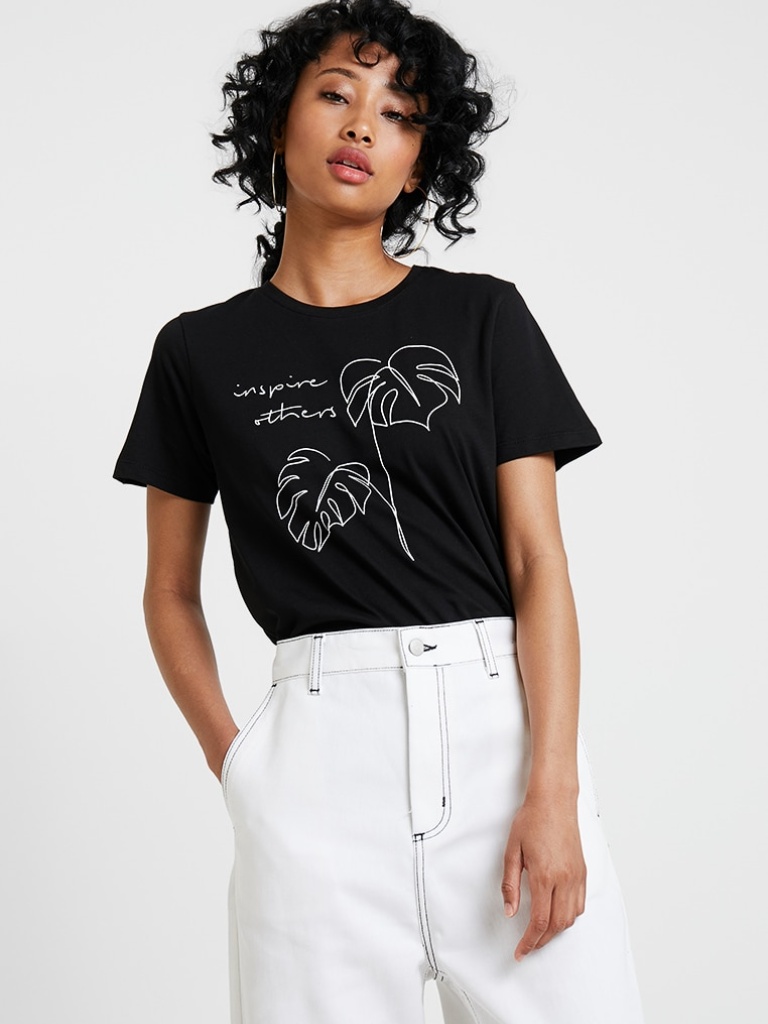
cotton relaxed short sleeve hip length Fully Tucked in crew t-shirt